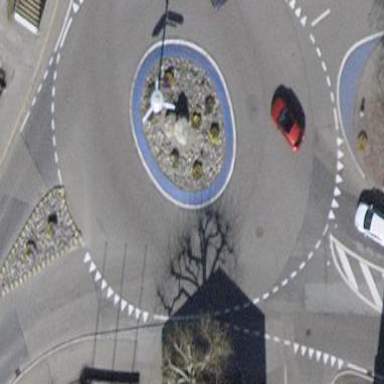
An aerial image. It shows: Tertiary road with asphalt surface leading to roundabout.